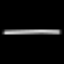
Label: line